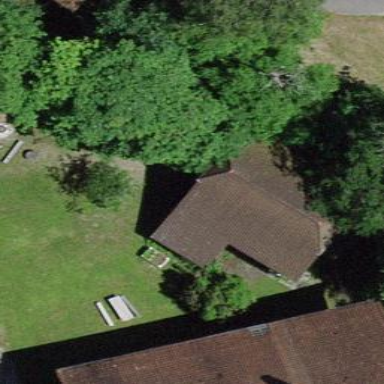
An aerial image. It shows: Sty building.